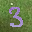
Label: 3